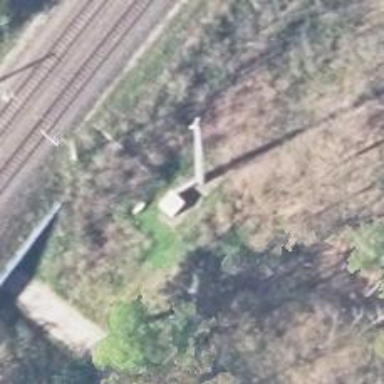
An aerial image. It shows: Communication mast tower.